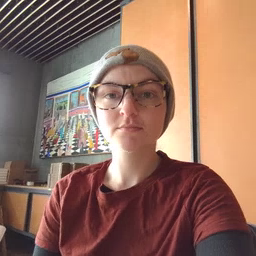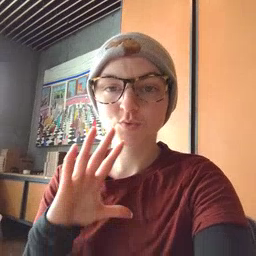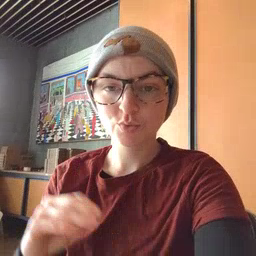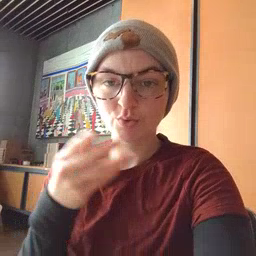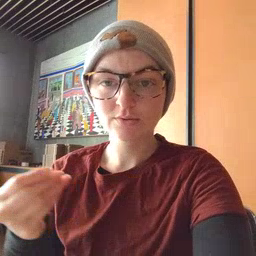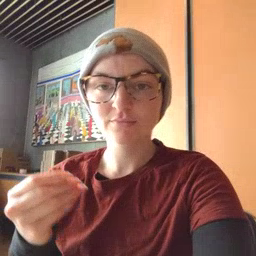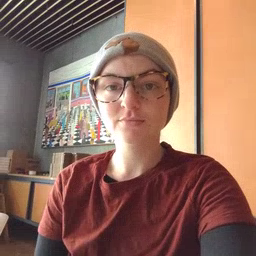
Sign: story